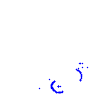
Particle: proton